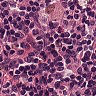
Metastatic tissue present: no